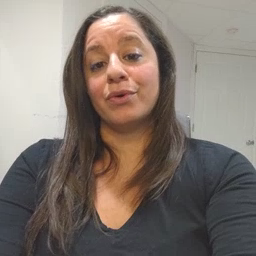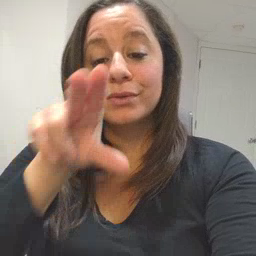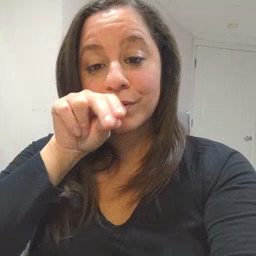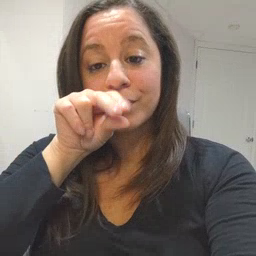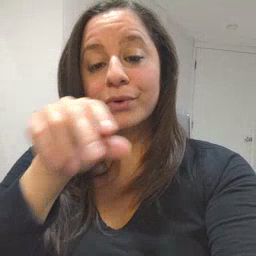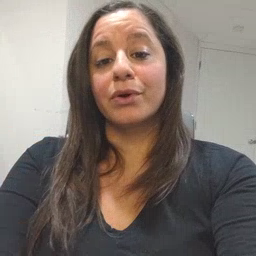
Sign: duck